Question: I am trying to add help text to function in my python script, similar to when parentheses are opened for input() or print(). Docstrings do something similar, but isn't useful when writing the code.
See below picture for what I want. The yellow pop up text for print is something I also want to turn up for the pythagorus() function, or something similar.
I also hope to apply this to functions other than this.

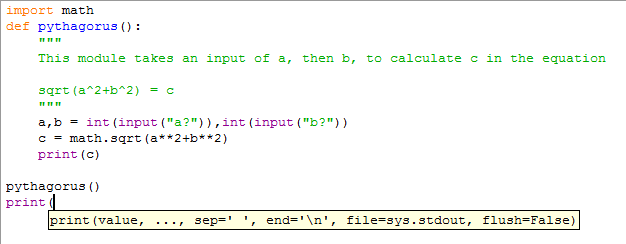
Answer: Looks like you're using idle. The yellow popup you see actually the first line of the docstring of 'print'. Usually idle displays the method signature (except for builtins like 'print') and the fist line of the docstring, so if you want to show up something helpful there, then use helpful docstrings.
In python3 you can also use <URL> to hint the correct usage of your function.
Your sample function would actually make more sense if it would take two arguments and return a value. Then it could look something like this:
'''
def pythagorus(a: int, b: int) -> int:
""" calculate a**2 + b**2
... usage example, etc ...
"""
return math.sqrt(a**2 + b**2)
'''
Which would show up in idle like this: